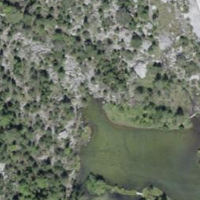
EUNIS habitat code: 43
Species observed at this site:
Cephalanthera rubra